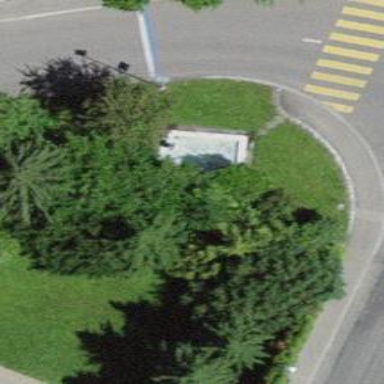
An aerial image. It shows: Beautiful fountain.